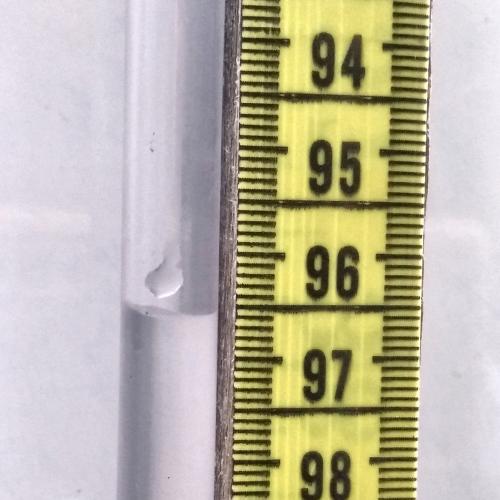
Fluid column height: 96.6 cm